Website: walmart
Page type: customer-info-address
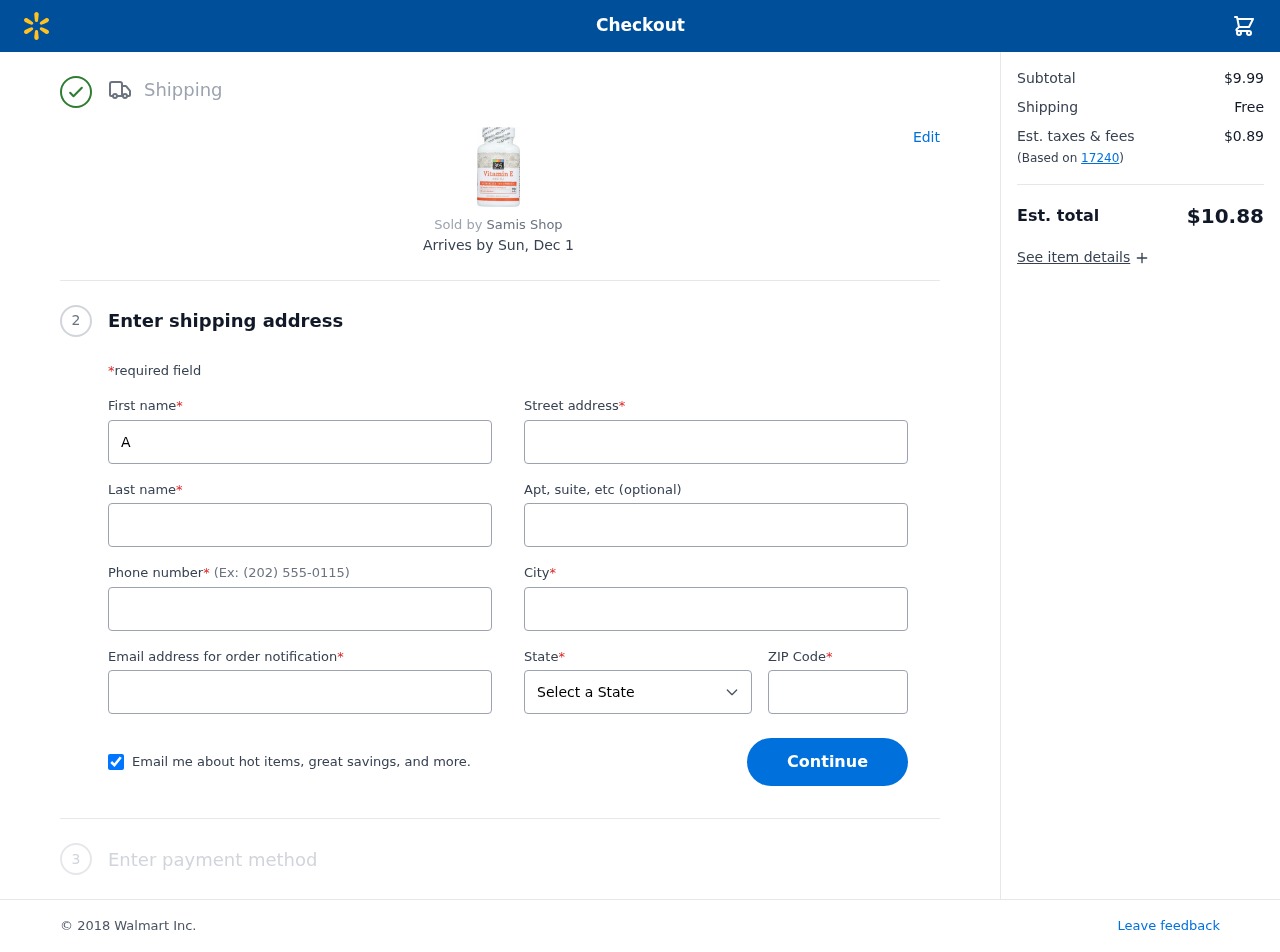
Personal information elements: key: PII_CITY
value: West Christina
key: PII_EMAIL
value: amoore@gmail.com
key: PII_FIRSTNAME
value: Angela
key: PII_LASTNAME
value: Moore
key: PII_PHONE
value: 9628343344
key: PII_POSTCODE
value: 17240
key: PII_STATE
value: Illinois
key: PII_STREET
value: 37853 Green Squares
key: PII_STREET2
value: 84143 Danielle Point Apt. 146
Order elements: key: ORDER_DELIVERY_DATE
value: Sun, Dec 1
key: ORDER_SUBTOTAL
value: $9.99
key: ORDER_SHIPPING_COST
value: Free
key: ORDER_TAX
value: $0.89
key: ORDER_TOTAL
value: $10.88